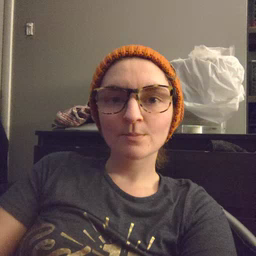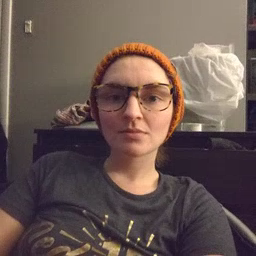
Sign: chin